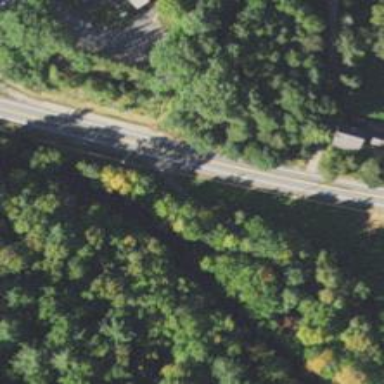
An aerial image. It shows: Abandoned railway path.